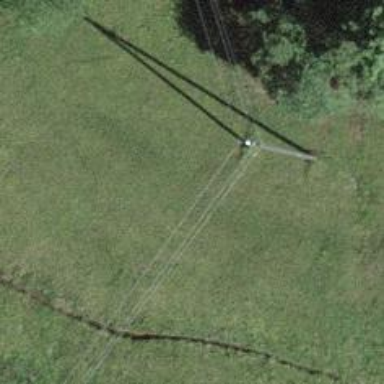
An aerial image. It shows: Utility pole as the man-made structure.